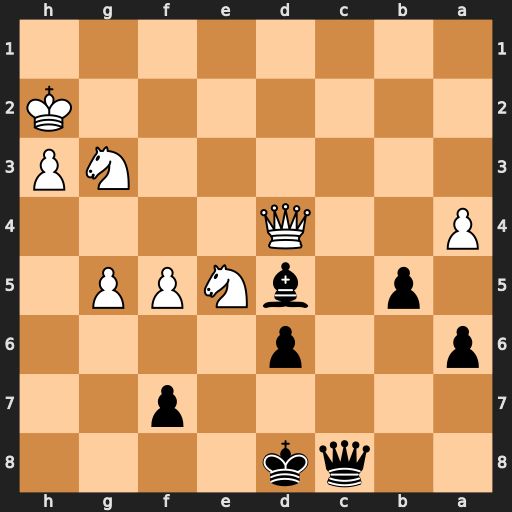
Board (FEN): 2qk4/5p2/p2p4/1p1bNPP1/P2Q4/6NP/7K/8
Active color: b
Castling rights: -
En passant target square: -
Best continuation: Qc2+ Ne2 Qxe2+